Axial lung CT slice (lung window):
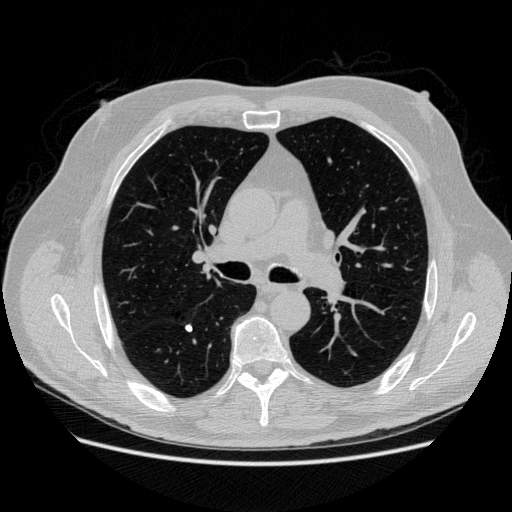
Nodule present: yes
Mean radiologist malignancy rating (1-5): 1